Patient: sex F, age 48
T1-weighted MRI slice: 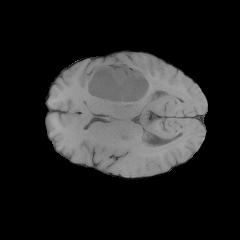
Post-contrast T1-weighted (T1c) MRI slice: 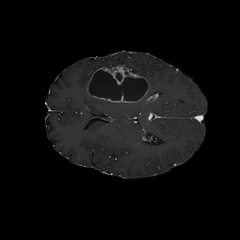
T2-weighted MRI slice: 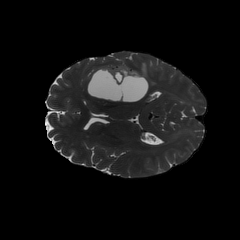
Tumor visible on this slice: yes
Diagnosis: Glioblastoma, IDH-wildtype
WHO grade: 4